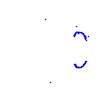
Particle: kaon